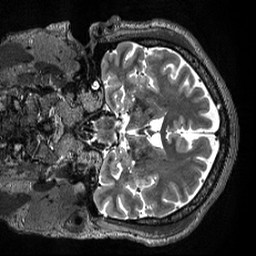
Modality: T2w
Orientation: coronal
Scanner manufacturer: siemens
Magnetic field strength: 3 T
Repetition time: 3.2 s
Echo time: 0.564 s